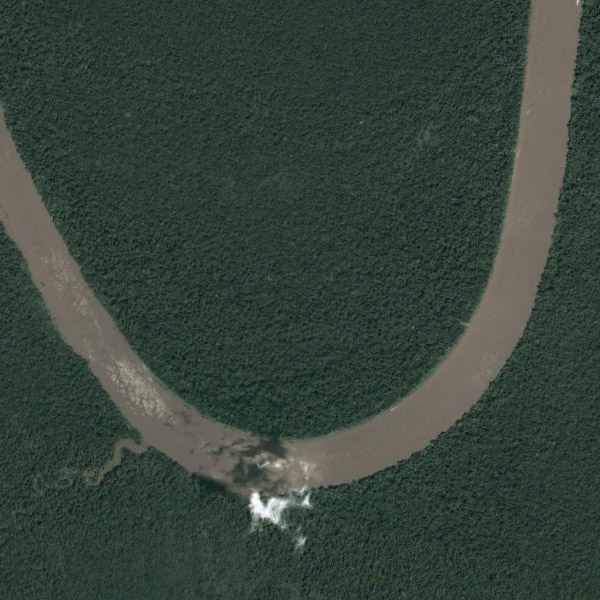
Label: River